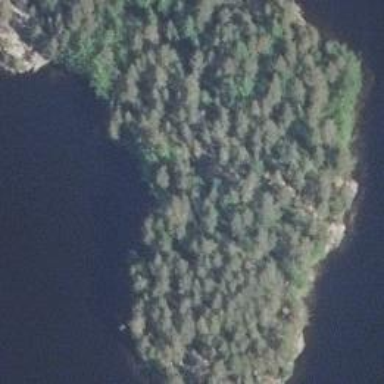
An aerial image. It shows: Island covered with woodland.